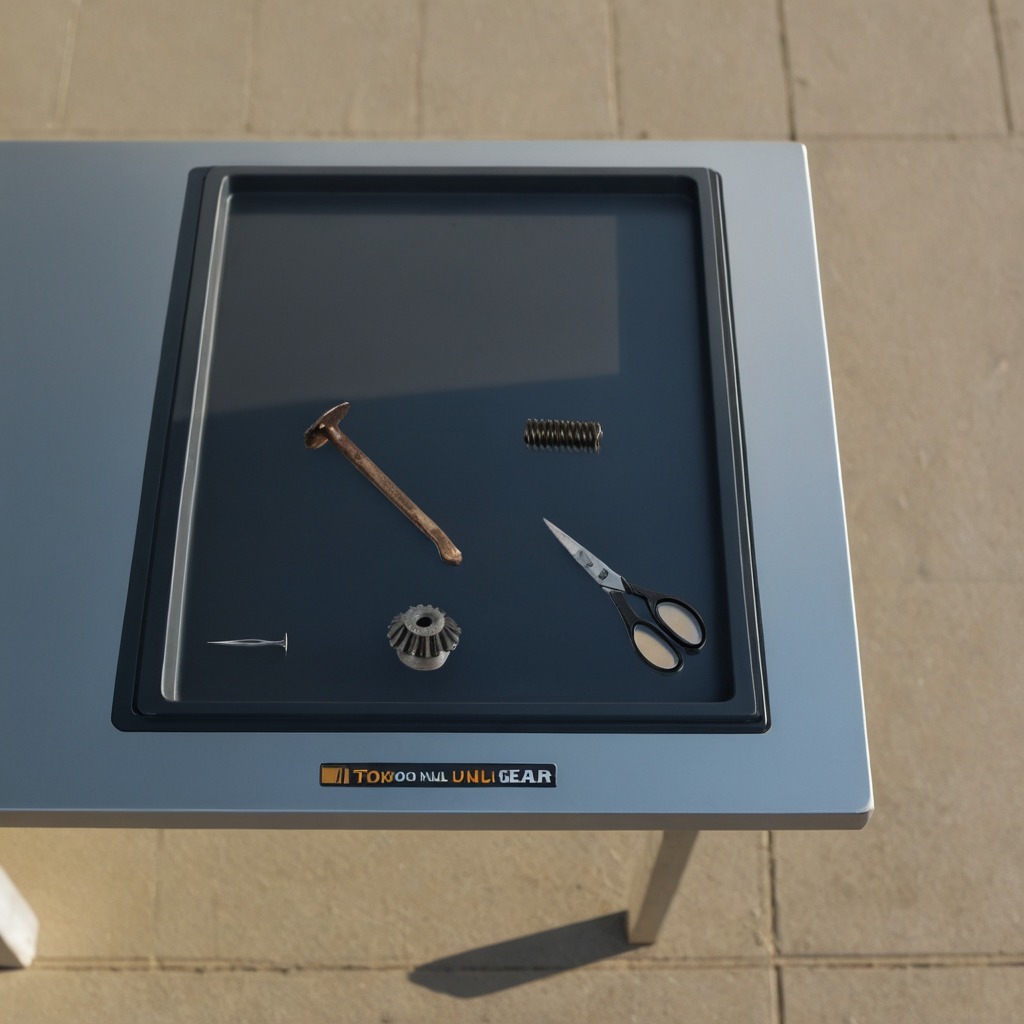
A steel gear with teeth, a hammer, an iron nail, a coiled metal spring, and a pair of scissors are lying on the textured surface.